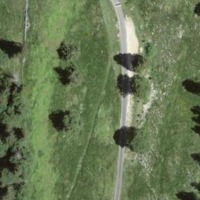
EUNIS habitat code: 23
Species observed at this site:
Fagus sylvatica